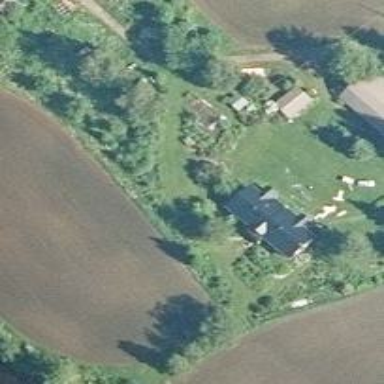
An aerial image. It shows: Farmyard area.